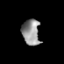
Tissue: prostate
Cell type: Epithelial cells
Senescence score: 0.3478
Nuclear area (px): 448
Mean DAPI intensity: 146.446